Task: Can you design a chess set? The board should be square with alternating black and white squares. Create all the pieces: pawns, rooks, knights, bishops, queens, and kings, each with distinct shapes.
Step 5541:
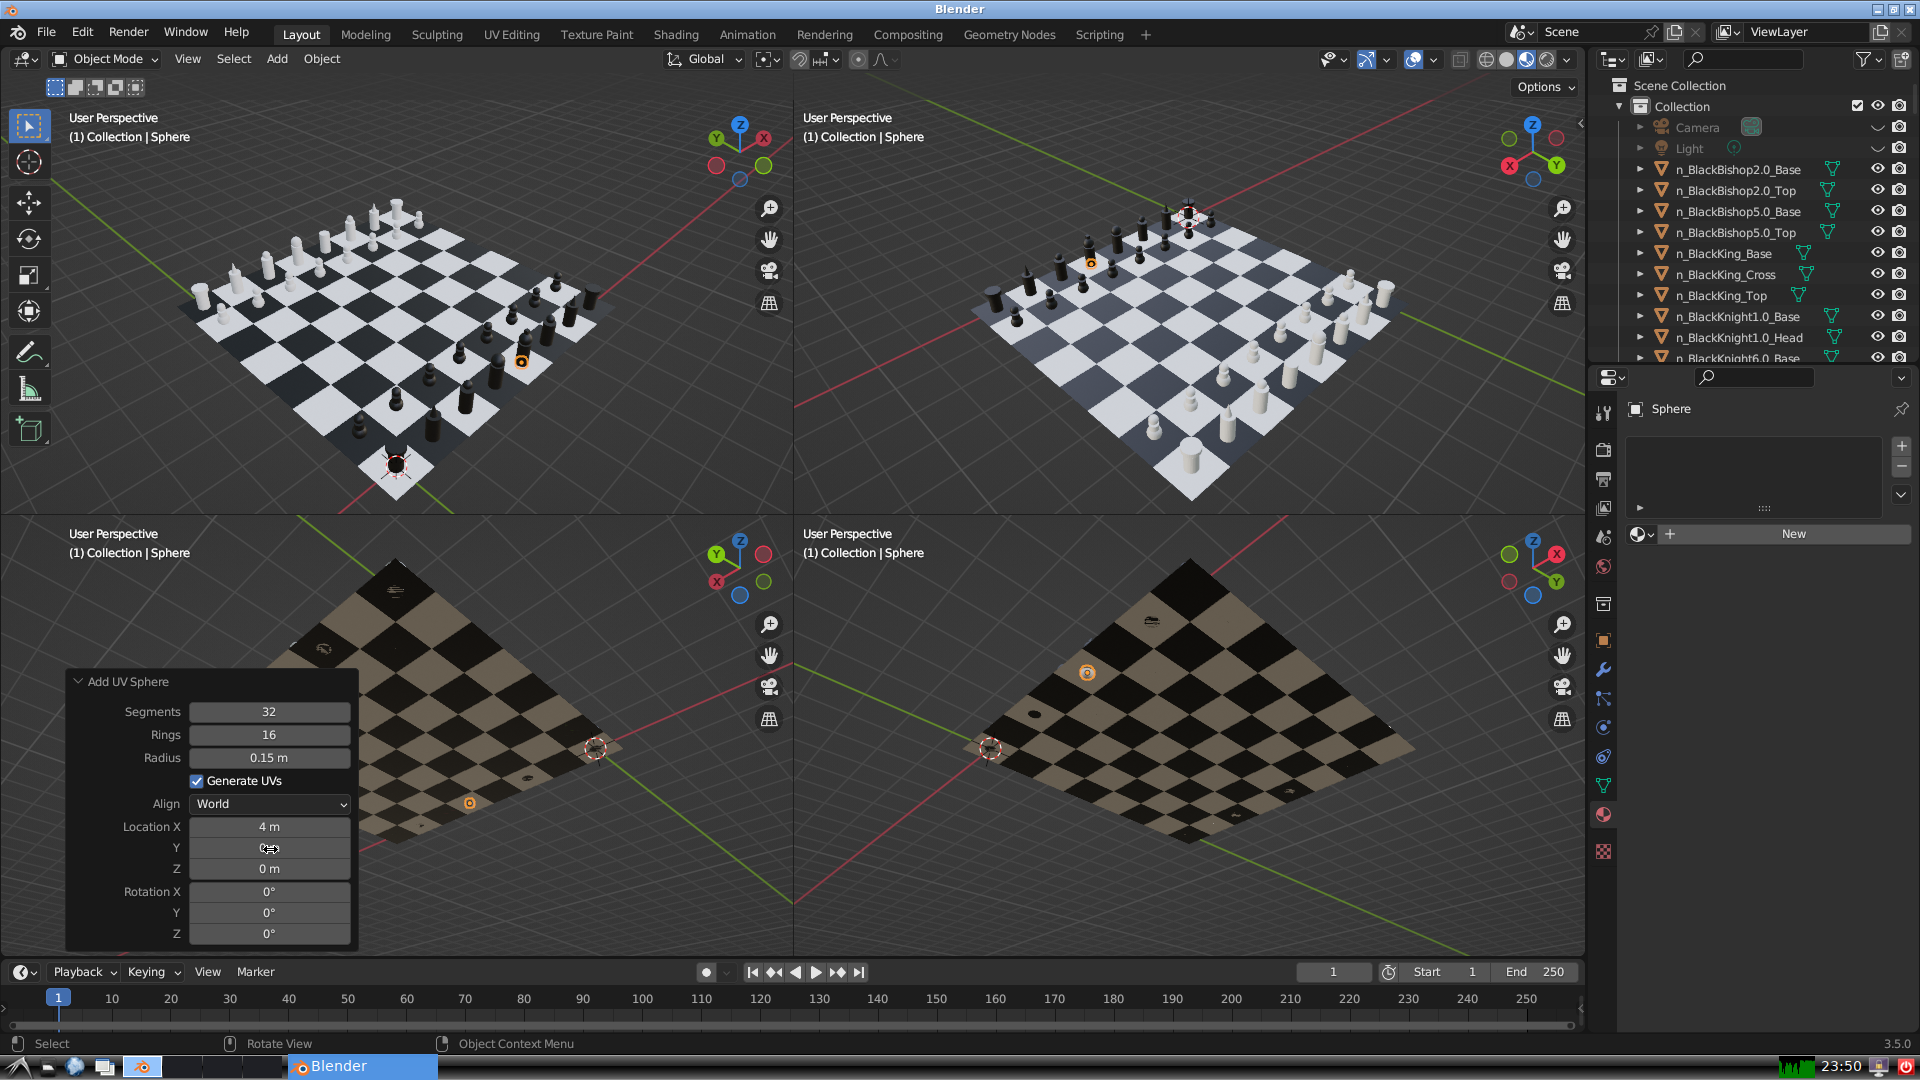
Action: click: no